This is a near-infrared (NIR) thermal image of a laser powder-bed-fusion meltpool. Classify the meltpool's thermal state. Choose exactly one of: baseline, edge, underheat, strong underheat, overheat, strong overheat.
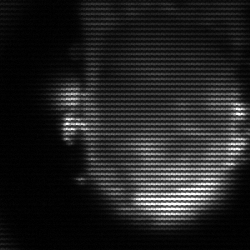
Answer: baseline